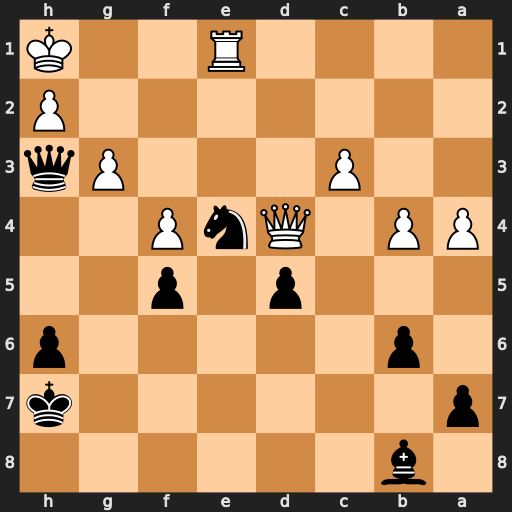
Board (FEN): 1b6/p6k/1p5p/3p1p2/PP1QnP2/2P3Pq/7P/4R2K
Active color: b
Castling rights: -
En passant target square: -
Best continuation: Nxg3+ Kg1 Ne4